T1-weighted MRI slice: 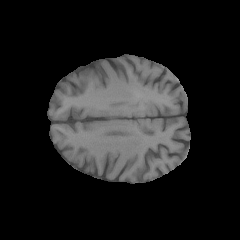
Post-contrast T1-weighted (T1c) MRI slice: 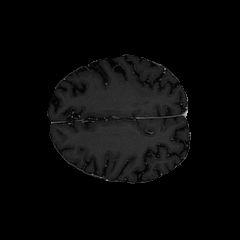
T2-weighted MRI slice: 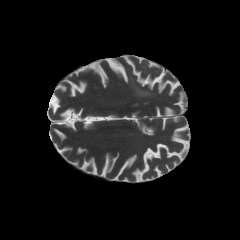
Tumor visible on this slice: yes